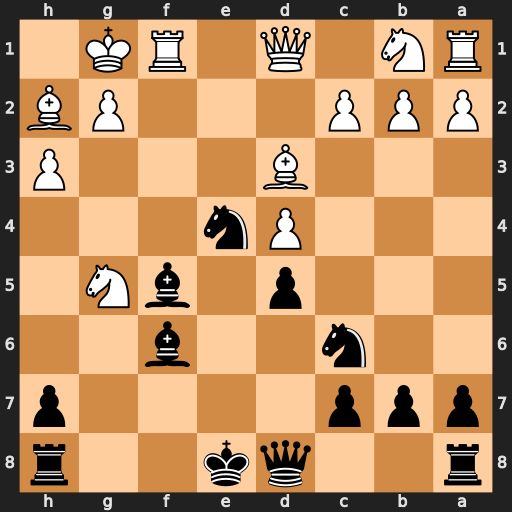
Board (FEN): r2qk2r/ppp4p/2n2b2/3p1bN1/3Pn3/3B3P/PPP3PB/RN1Q1RK1
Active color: b
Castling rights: kq
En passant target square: -
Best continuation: Bxd4+ Kh1 Qxg5